Question: I have an issue here, I am trying to use a HTML5 select element, I need to set this element to be transparent, but once I put the opacity property, then the letters/content of the select element becomes transparent, like this

so all I need is to set that element's background transparent, is there a way to do that, or I need to set the background color of the element as the same blue color on the background of that picture ?
'''
select {
background-color: get-color(nieve);
border: 2px solid get-color(golden-poppy);
border-top: 0;
color: get-color(night);
opacity: 0.4;
}
'''
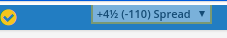
Answer: You can specify the background color with 'rgba()'
'''
element{
background-color: rgba(255, 255, 255, 0.5);
}
'''
The first three values are the RGB levels, and the last one is the opacity (in this case 50% opaque, the higher the number the less transparent)